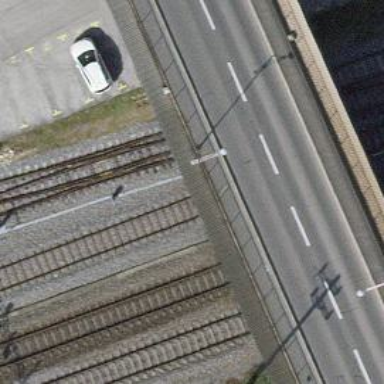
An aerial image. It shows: Railway yard with single track tunnel.